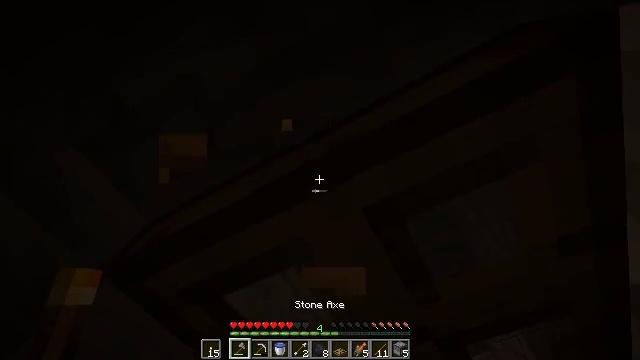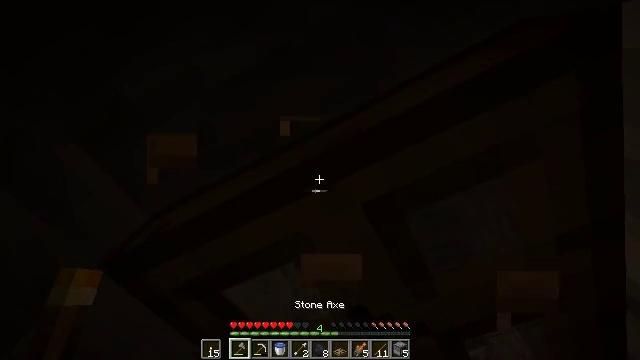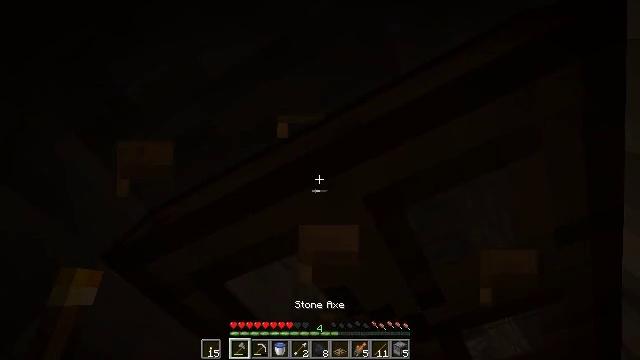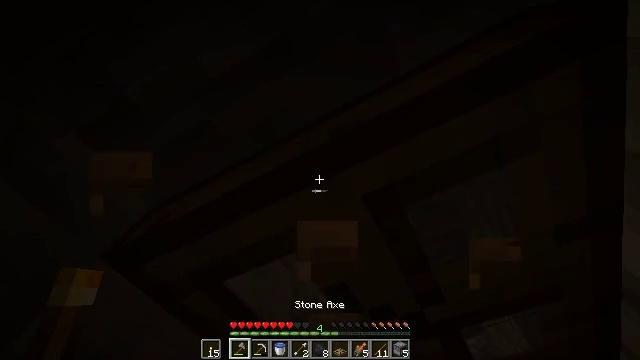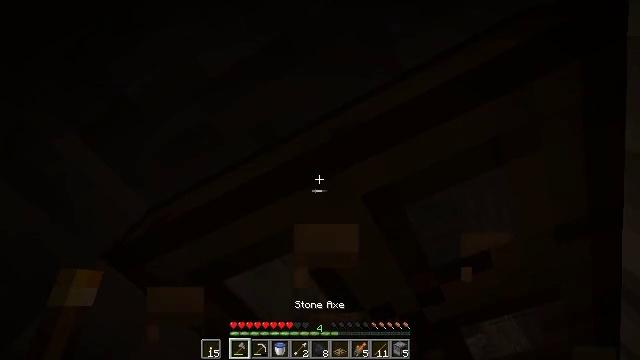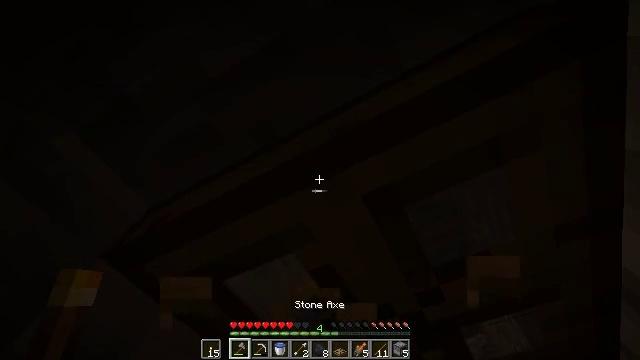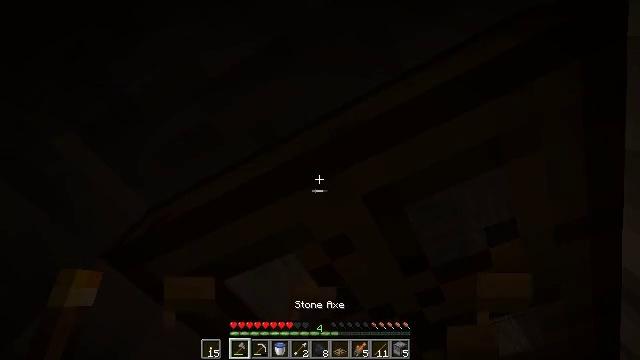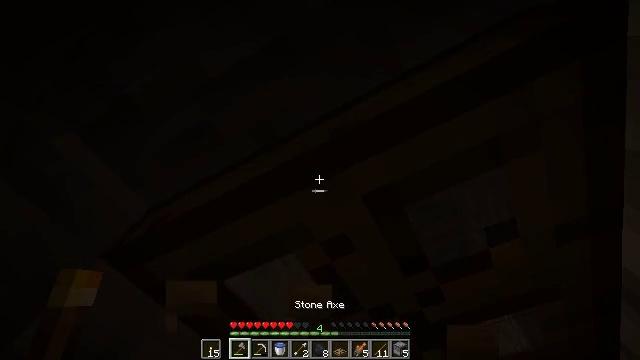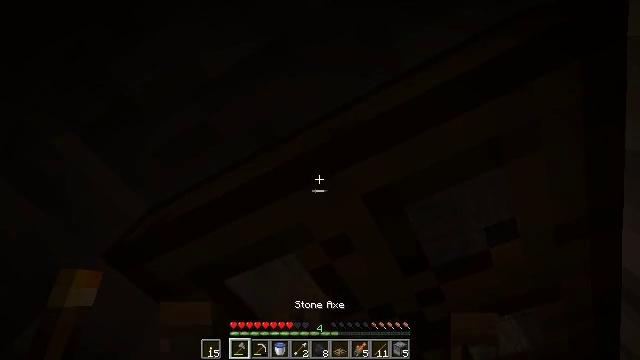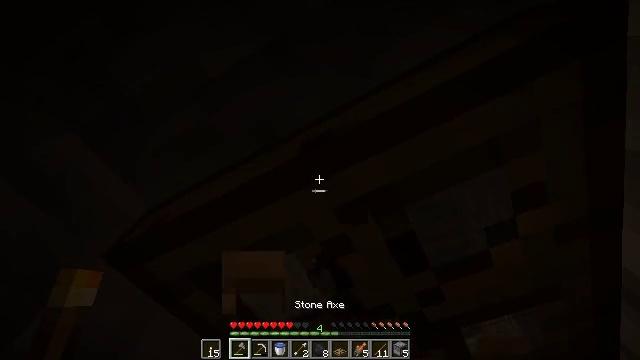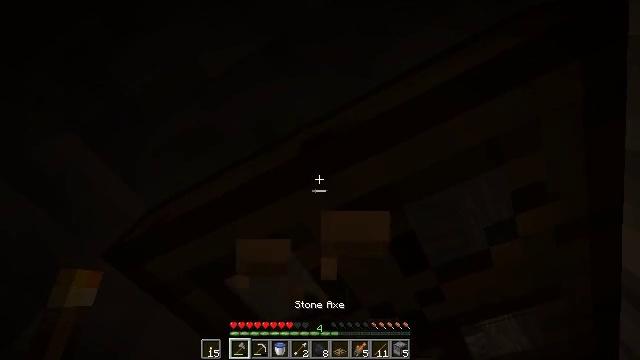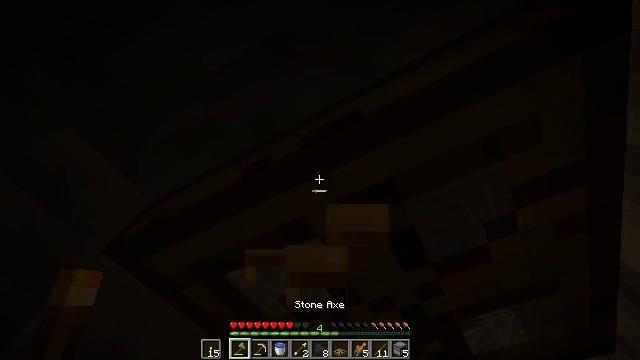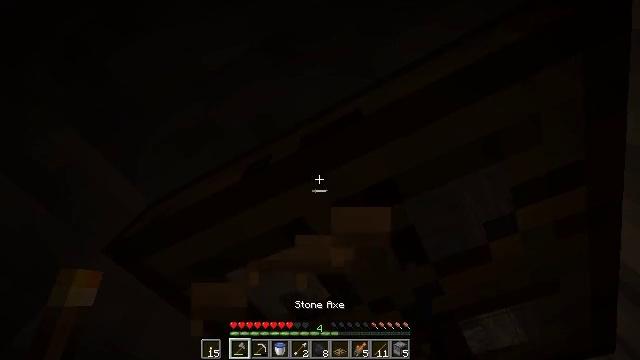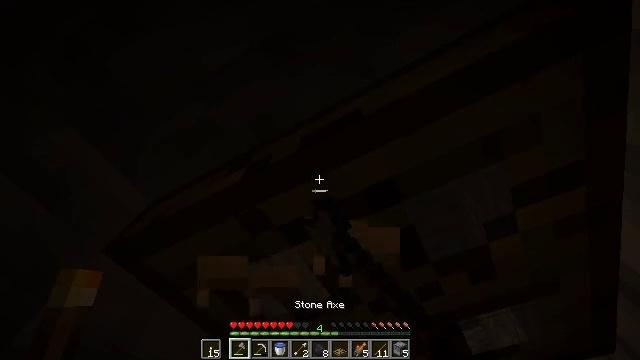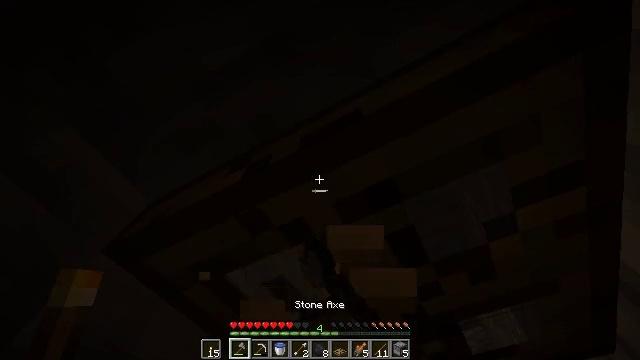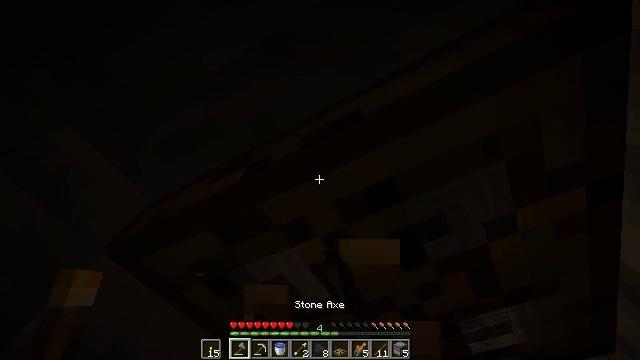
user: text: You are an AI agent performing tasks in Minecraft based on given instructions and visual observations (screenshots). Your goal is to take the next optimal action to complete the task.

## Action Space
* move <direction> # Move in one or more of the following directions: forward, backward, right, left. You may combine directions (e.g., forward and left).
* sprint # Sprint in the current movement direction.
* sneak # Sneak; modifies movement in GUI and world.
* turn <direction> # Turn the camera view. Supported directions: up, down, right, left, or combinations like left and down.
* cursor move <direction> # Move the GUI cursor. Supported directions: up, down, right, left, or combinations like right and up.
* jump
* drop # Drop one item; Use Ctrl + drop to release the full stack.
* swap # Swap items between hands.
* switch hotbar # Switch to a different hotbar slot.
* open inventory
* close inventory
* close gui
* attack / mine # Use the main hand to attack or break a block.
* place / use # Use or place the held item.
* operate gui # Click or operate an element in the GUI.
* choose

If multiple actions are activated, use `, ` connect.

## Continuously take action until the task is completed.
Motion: motion action
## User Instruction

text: Break the oak trapdoor to collect it.
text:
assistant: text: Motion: attack / mine
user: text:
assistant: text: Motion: turn down, attack / mine
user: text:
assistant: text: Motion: attack / mine
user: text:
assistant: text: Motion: attack / mine
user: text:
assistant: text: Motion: attack / mine
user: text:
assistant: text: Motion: attack / mine
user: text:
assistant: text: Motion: attack / mine
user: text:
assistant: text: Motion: attack / mine
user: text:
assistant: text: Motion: attack / mine
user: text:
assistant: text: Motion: attack / mine
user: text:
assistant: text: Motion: turn down, attack / mine
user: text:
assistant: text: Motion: attack / mine
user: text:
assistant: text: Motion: attack / mine
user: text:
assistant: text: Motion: attack / mine
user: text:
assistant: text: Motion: attack / mine
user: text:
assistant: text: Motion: attack / mine
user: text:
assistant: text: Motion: attack / mine
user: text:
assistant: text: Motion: attack / mine
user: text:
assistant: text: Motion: attack / mine
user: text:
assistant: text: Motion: attack / mine
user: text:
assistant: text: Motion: attack / mine
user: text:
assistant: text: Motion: turn left, attack / mine
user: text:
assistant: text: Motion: turn left and down, attack / mine
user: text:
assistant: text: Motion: turn left and down, attack / mine
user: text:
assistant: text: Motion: attack / mine, switch to hotbar 2